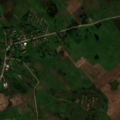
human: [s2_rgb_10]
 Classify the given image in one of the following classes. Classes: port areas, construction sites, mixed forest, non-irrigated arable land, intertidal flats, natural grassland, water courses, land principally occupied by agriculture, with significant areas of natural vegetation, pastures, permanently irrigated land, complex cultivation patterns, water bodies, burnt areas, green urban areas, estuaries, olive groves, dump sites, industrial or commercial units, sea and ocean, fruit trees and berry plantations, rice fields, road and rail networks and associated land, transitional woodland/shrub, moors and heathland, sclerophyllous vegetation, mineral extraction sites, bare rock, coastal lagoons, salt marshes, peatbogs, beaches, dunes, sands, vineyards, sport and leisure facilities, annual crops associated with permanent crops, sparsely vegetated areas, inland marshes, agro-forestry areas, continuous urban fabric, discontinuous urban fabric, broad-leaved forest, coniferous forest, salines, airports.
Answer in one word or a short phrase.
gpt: discontinuous urban fabric, industrial or commercial units, non-irrigated arable land, pastures, complex cultivation patterns